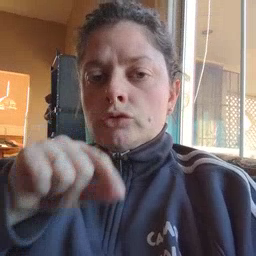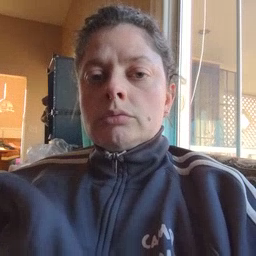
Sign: bird